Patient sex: M
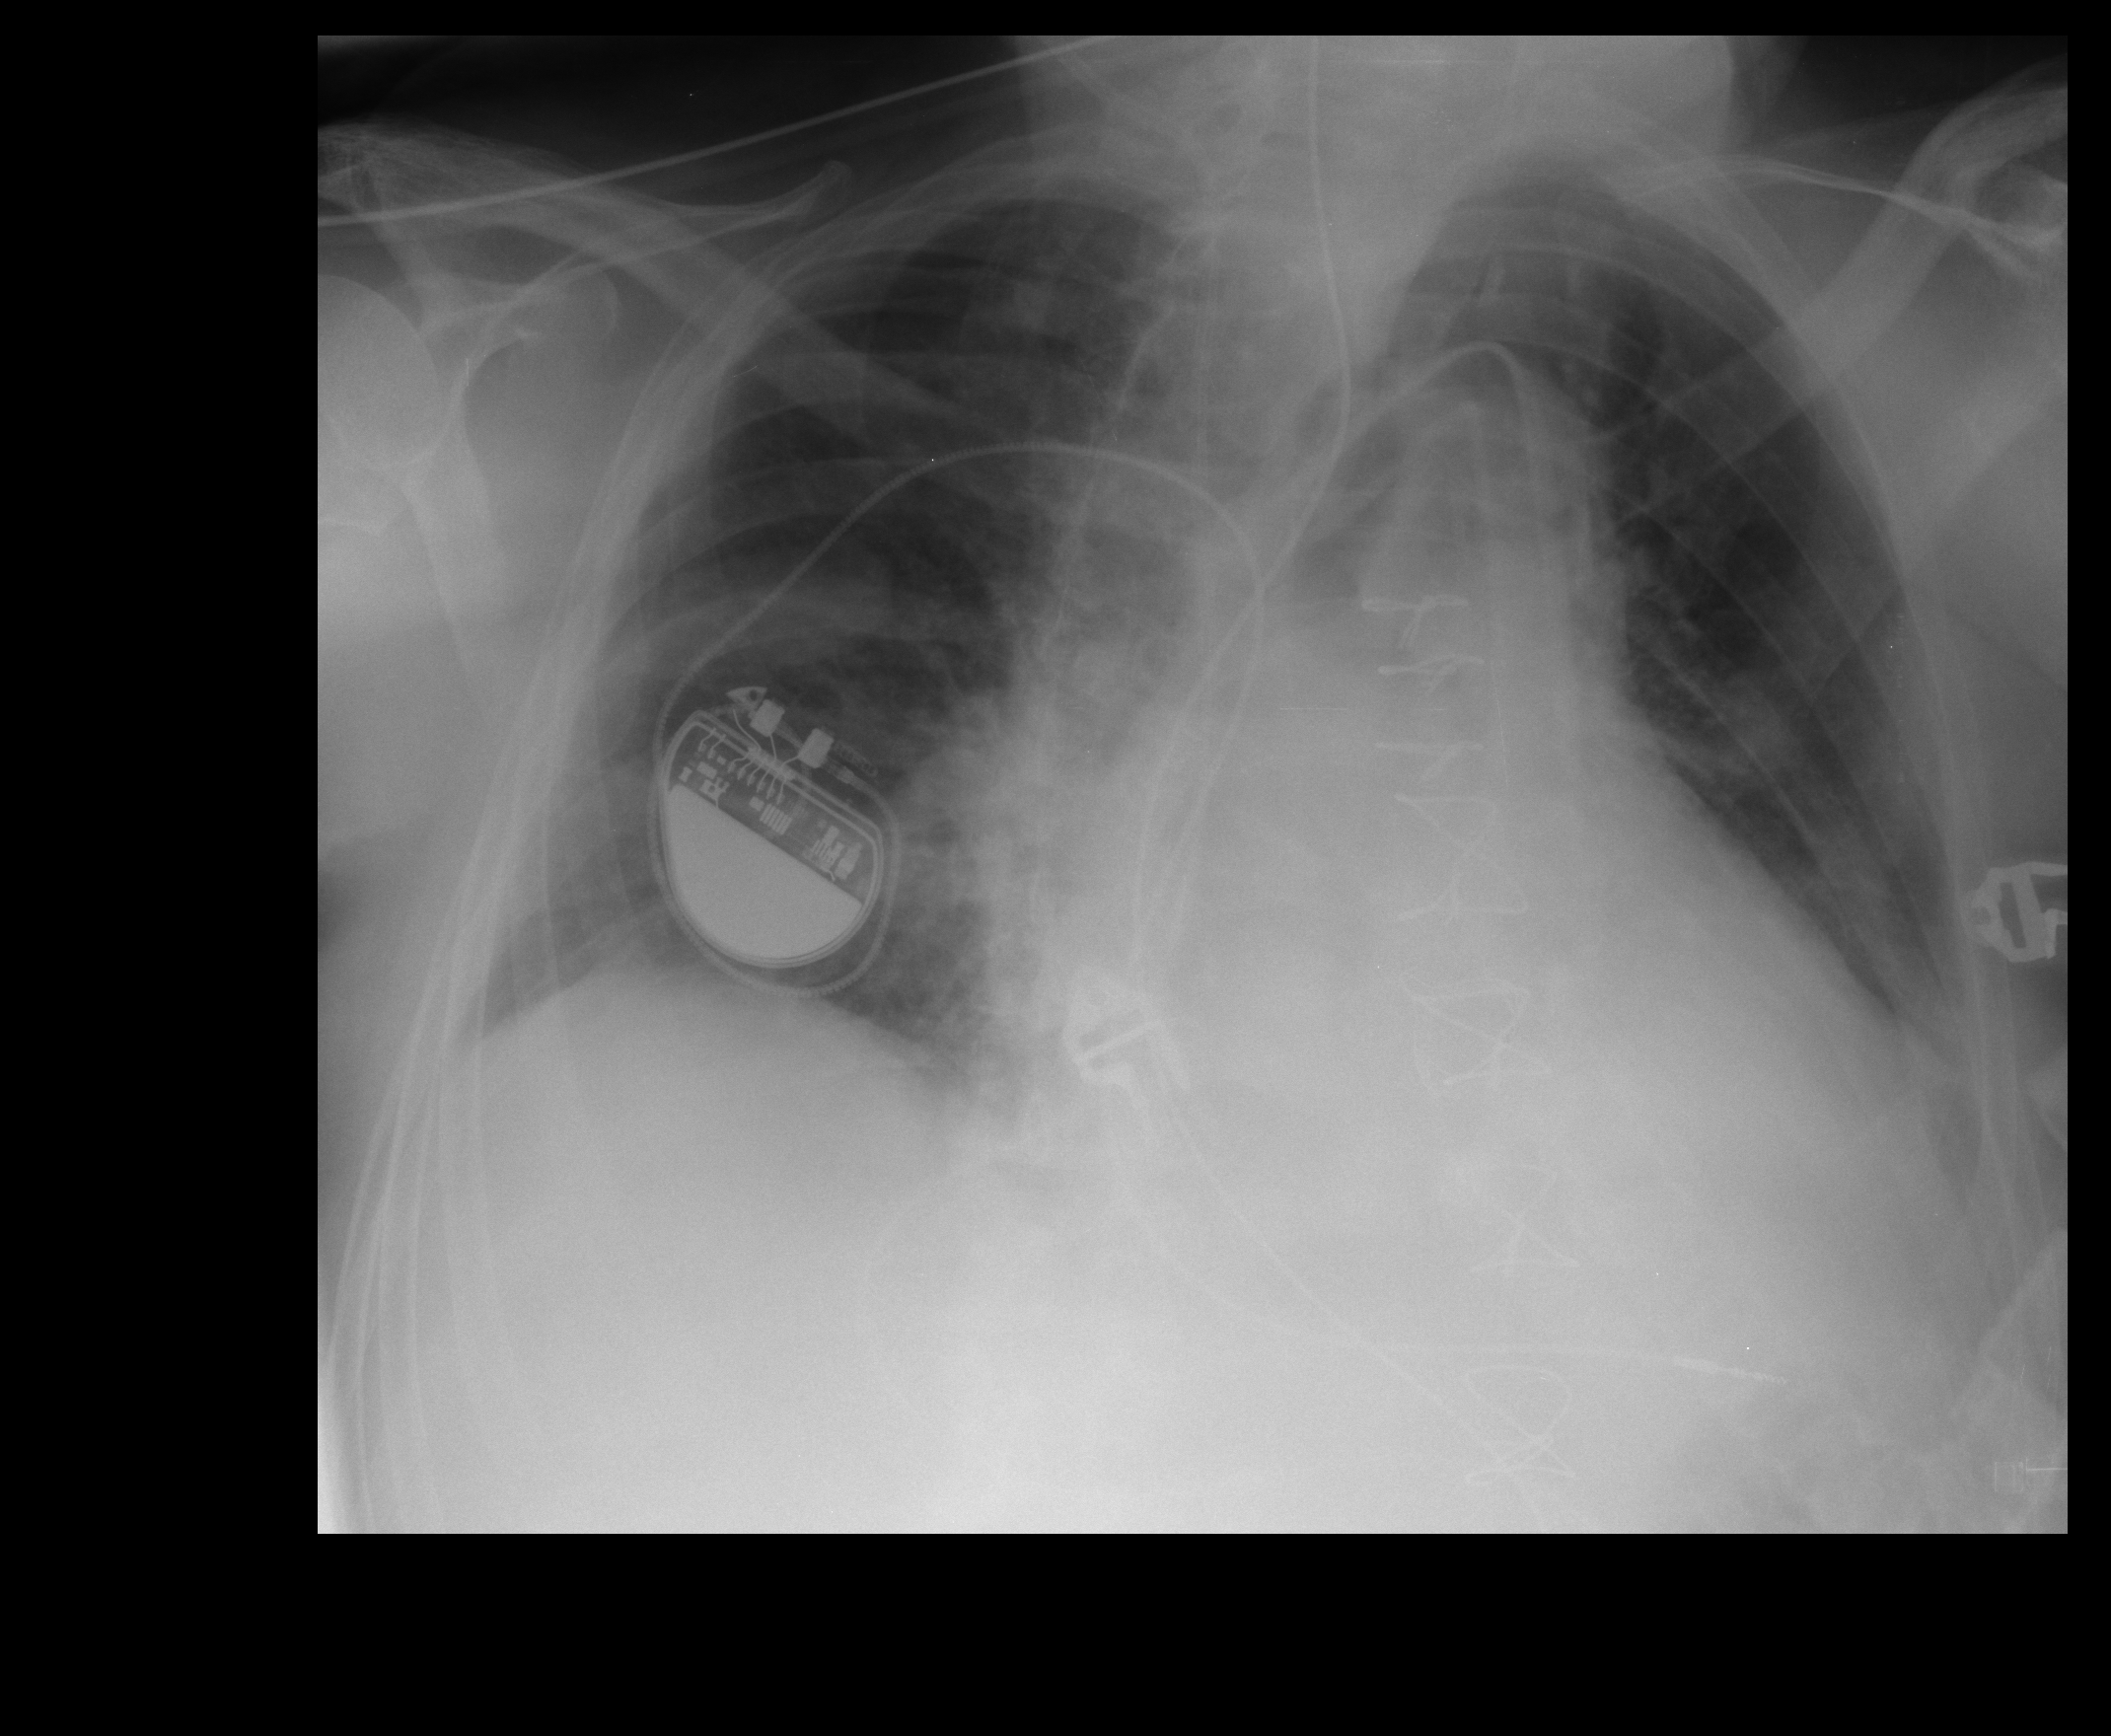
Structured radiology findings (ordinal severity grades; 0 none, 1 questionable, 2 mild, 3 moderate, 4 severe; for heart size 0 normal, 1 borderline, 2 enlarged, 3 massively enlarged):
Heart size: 2
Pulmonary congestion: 2
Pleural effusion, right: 1
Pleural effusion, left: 1
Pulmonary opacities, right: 1
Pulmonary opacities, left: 1
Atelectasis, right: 2
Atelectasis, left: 2